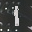
Label: 1